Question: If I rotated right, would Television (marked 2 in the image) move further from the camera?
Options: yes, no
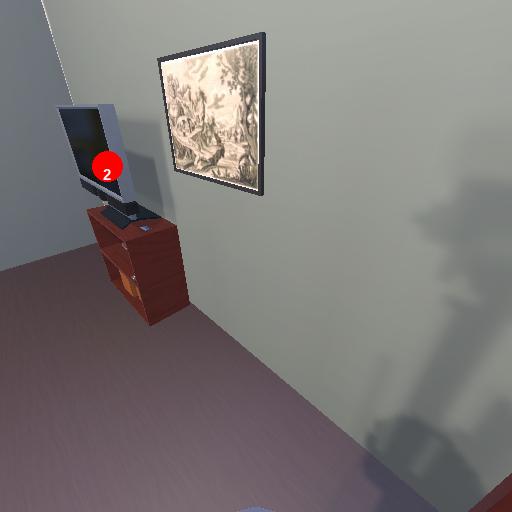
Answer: yes